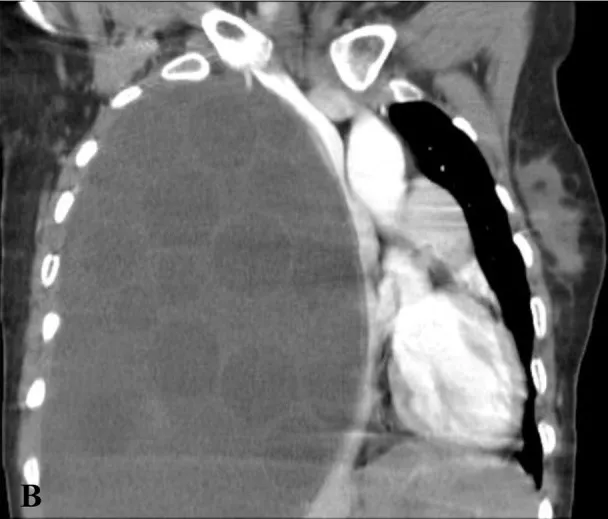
(B) Coronal view computed tomography showed the same finding.
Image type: radiology (ct)